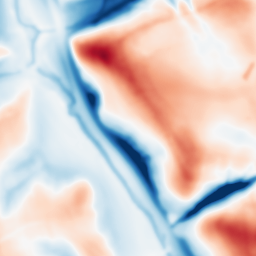
Category: multiscale
Decomposition family: dog_multiscale
Decomposition parameters: sigma_ratio: 1.6
n_scales: 5
base_sigma: 2
Upsampling method: cubic_mitchell
Upsampling parameters: scale: 4
Upsampling scale: 4